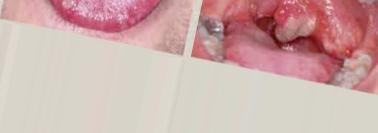
Condition: Mouth Ulcer